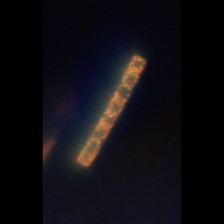
Taxon: Lauderia_Hemiaulus
Group: Diatoms